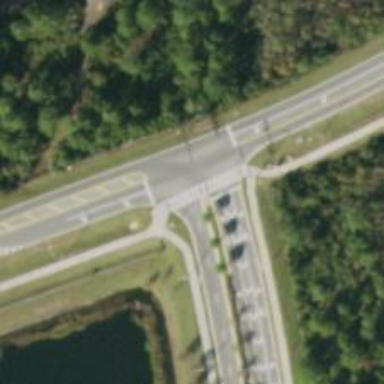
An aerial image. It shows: Crossing on asphalt path.